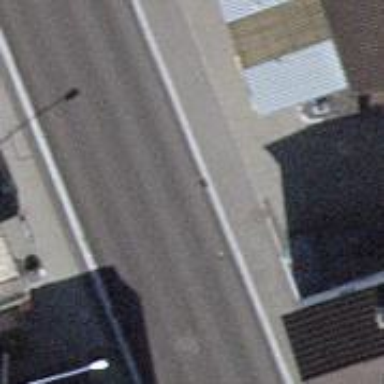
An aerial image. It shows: Unmarked road crossing.